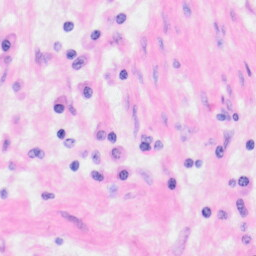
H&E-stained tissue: Kidney